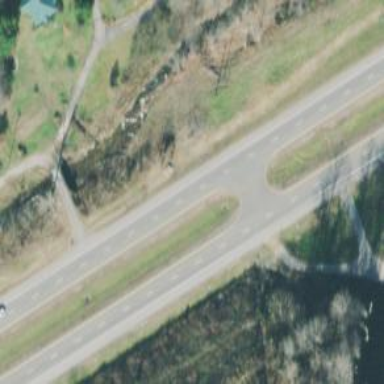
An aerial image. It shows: Trunk link highway.